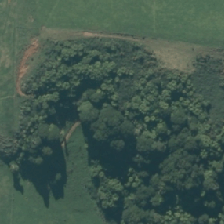
Land cover: indigenous_forest